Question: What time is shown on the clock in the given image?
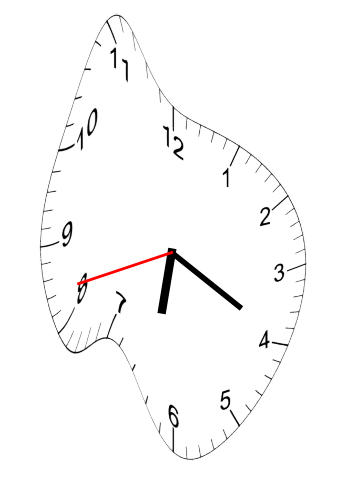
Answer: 06:19:42